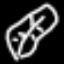
Label: leaf